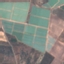
Label: PermanentCrop